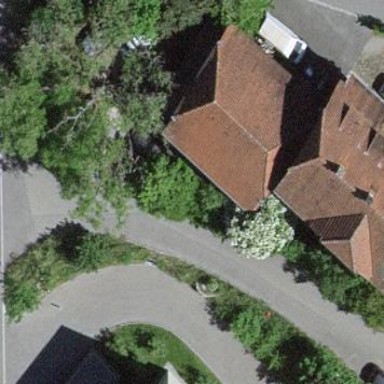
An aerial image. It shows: Barn.